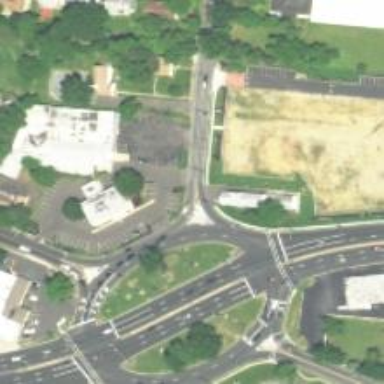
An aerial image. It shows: Roundabout at primary highway.